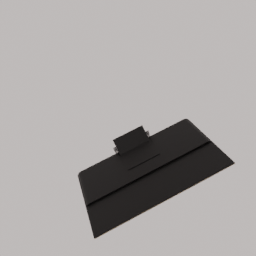
Label: electronics